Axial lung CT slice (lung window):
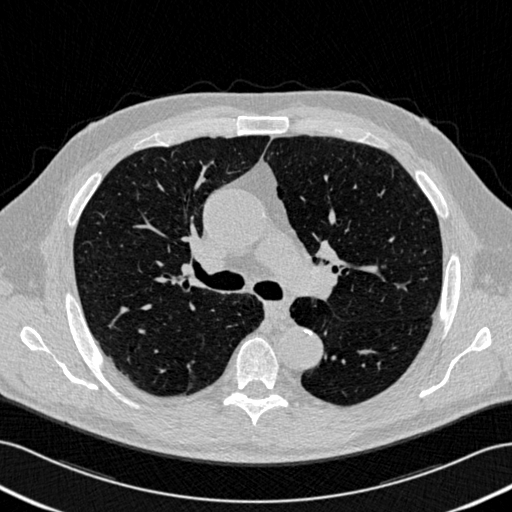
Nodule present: no